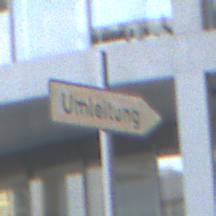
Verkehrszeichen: UmleitungswegweiserRechtsweisend
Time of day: SunriseSunset
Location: Outdoor (Urban)
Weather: PartlyCloudy
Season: NotSpecified
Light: Natural